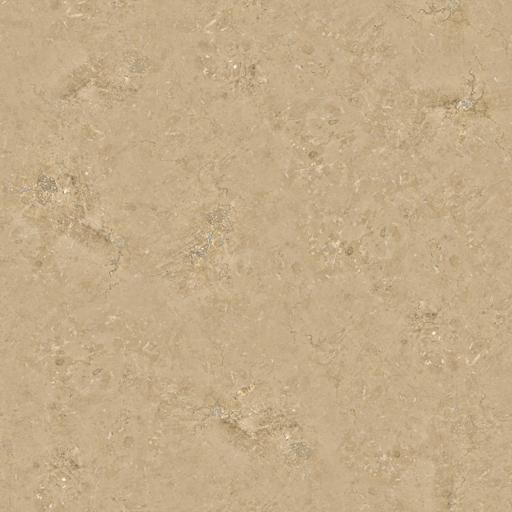
Tags: beige marble reflective shiny yellow